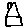
Label: house